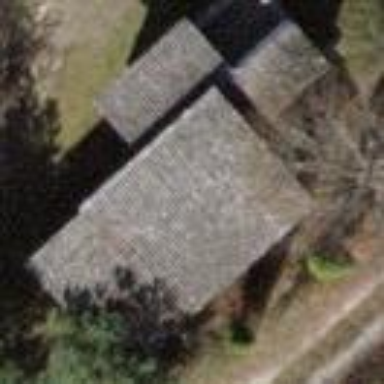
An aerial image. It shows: Simple and straightforward house.